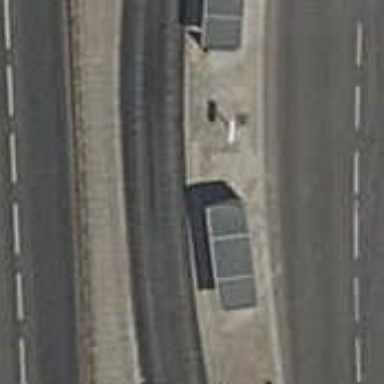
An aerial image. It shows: Bus stop with shelter. It is platform for public transport.